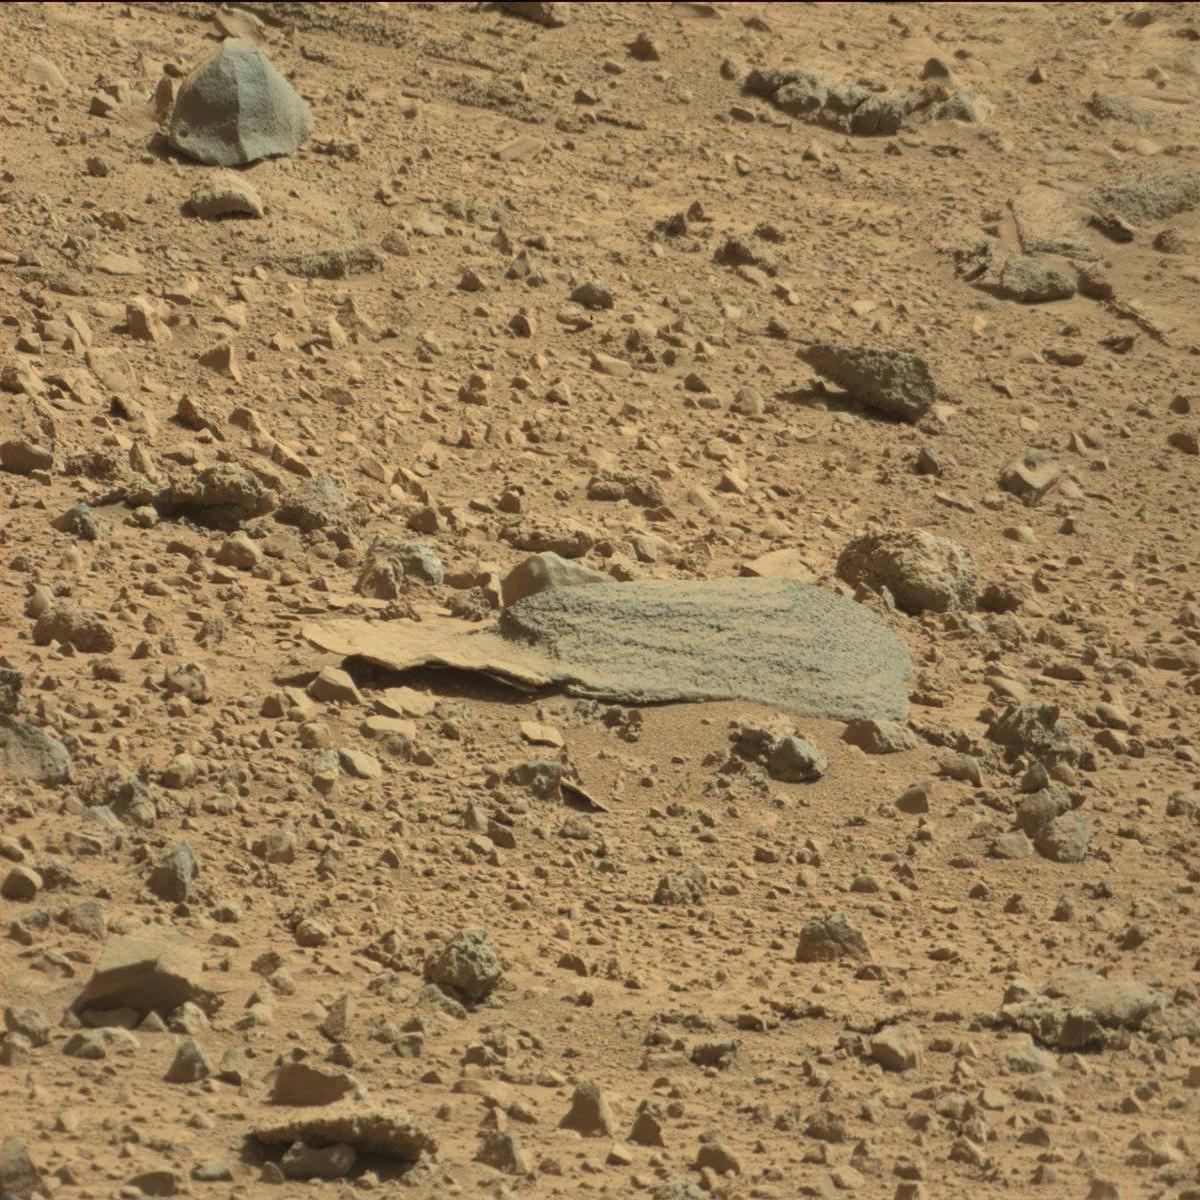
Terrain classes present: Bedrock, Rock, Sand / Soil